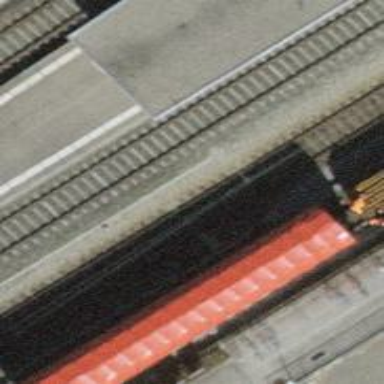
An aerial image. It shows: Railway switch.